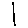
Label: line